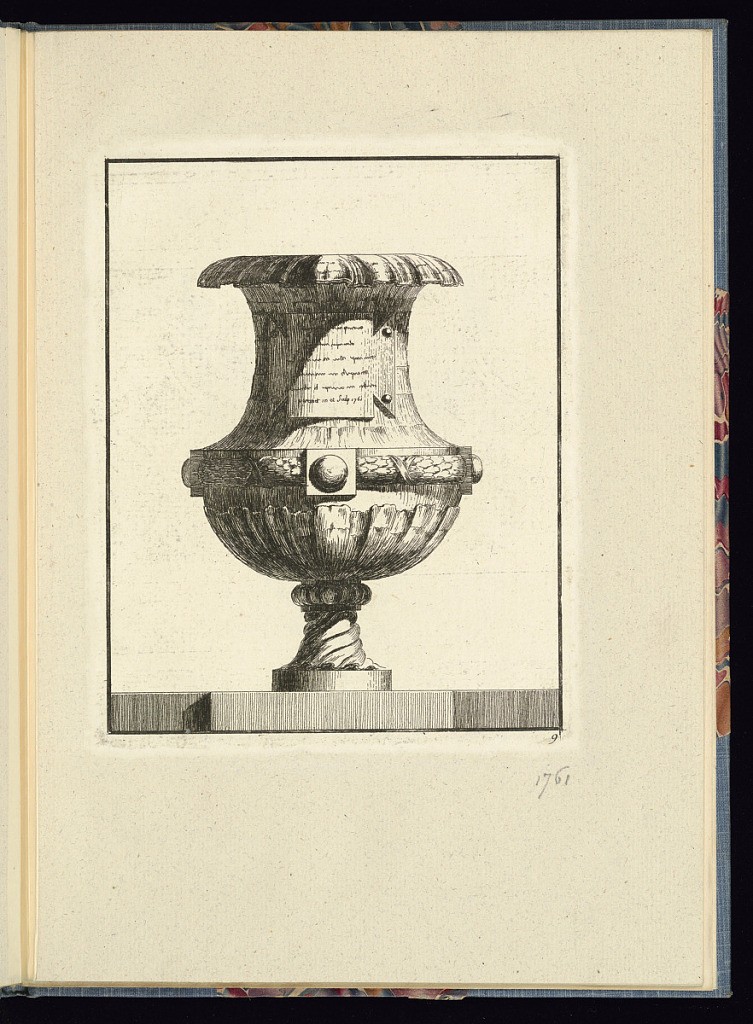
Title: Ornamental Vase Design
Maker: L.N. Percenet, French, born 1736
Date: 1761
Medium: Etching on laid paper
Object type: Print
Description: Vase with a scalloped rim. On the neck of the vase is a plaque with imitation writing, at the bottom of which the artist included his signature. The shoulder of the vase has a band of bound laurel leaves. The base of the vase has scalloping and a foot made of twisting gadrooning. The vase is elevated on a stepped platform that extends to the edge of the image. The plate is signed in the center of the image and numbered on the edge of the plate.